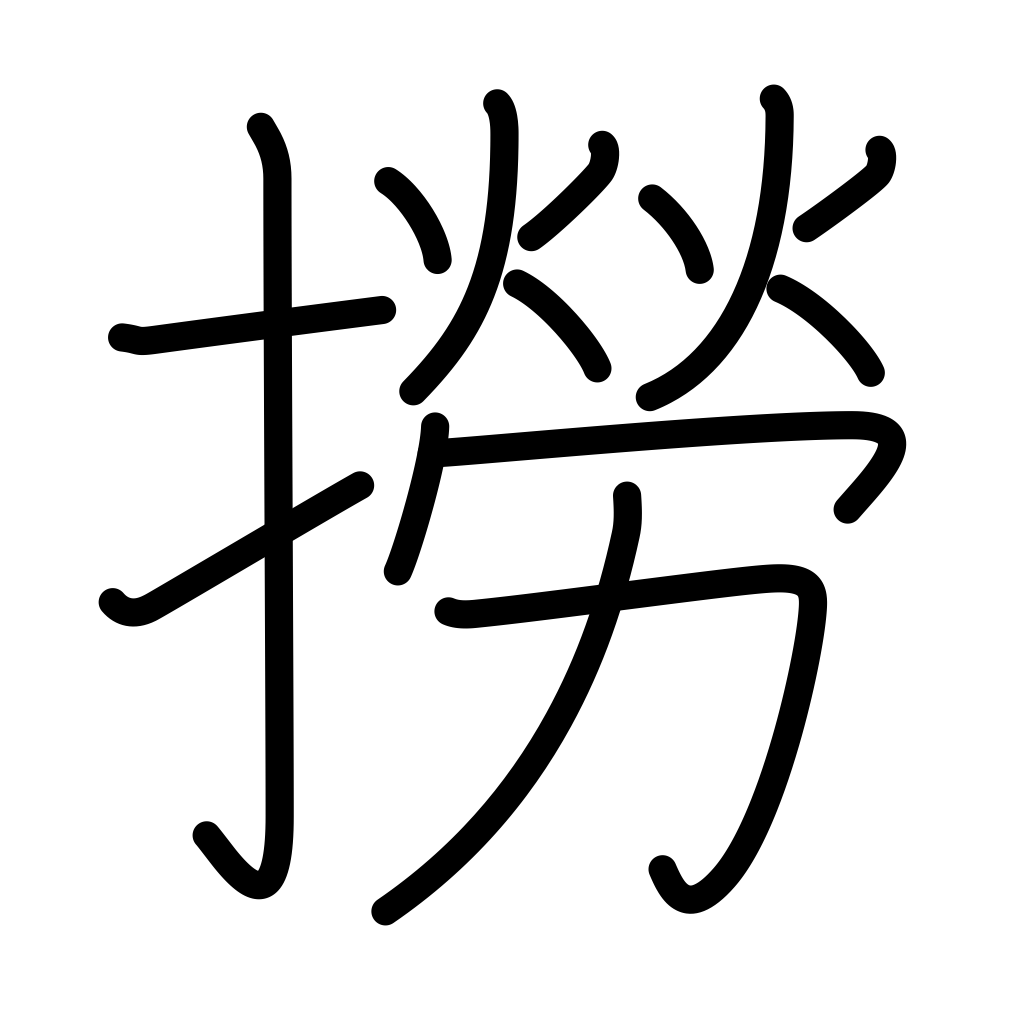
Meaning: catch fish